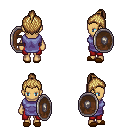
a pixel art fantasy rpg character, female body template, human, tanned skin, chain tabard jacket, red pants, blonde short topknot hairstyle, brown slippers, shield, four views (front, back, left, right), 2x2 character sprite sheet, small pixel art, hard edges, no anti-aliasing